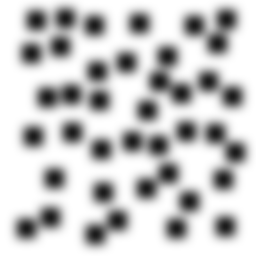
Squares: 40
Triangles: 0
Stars: 0
Total shapes: 40